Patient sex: M
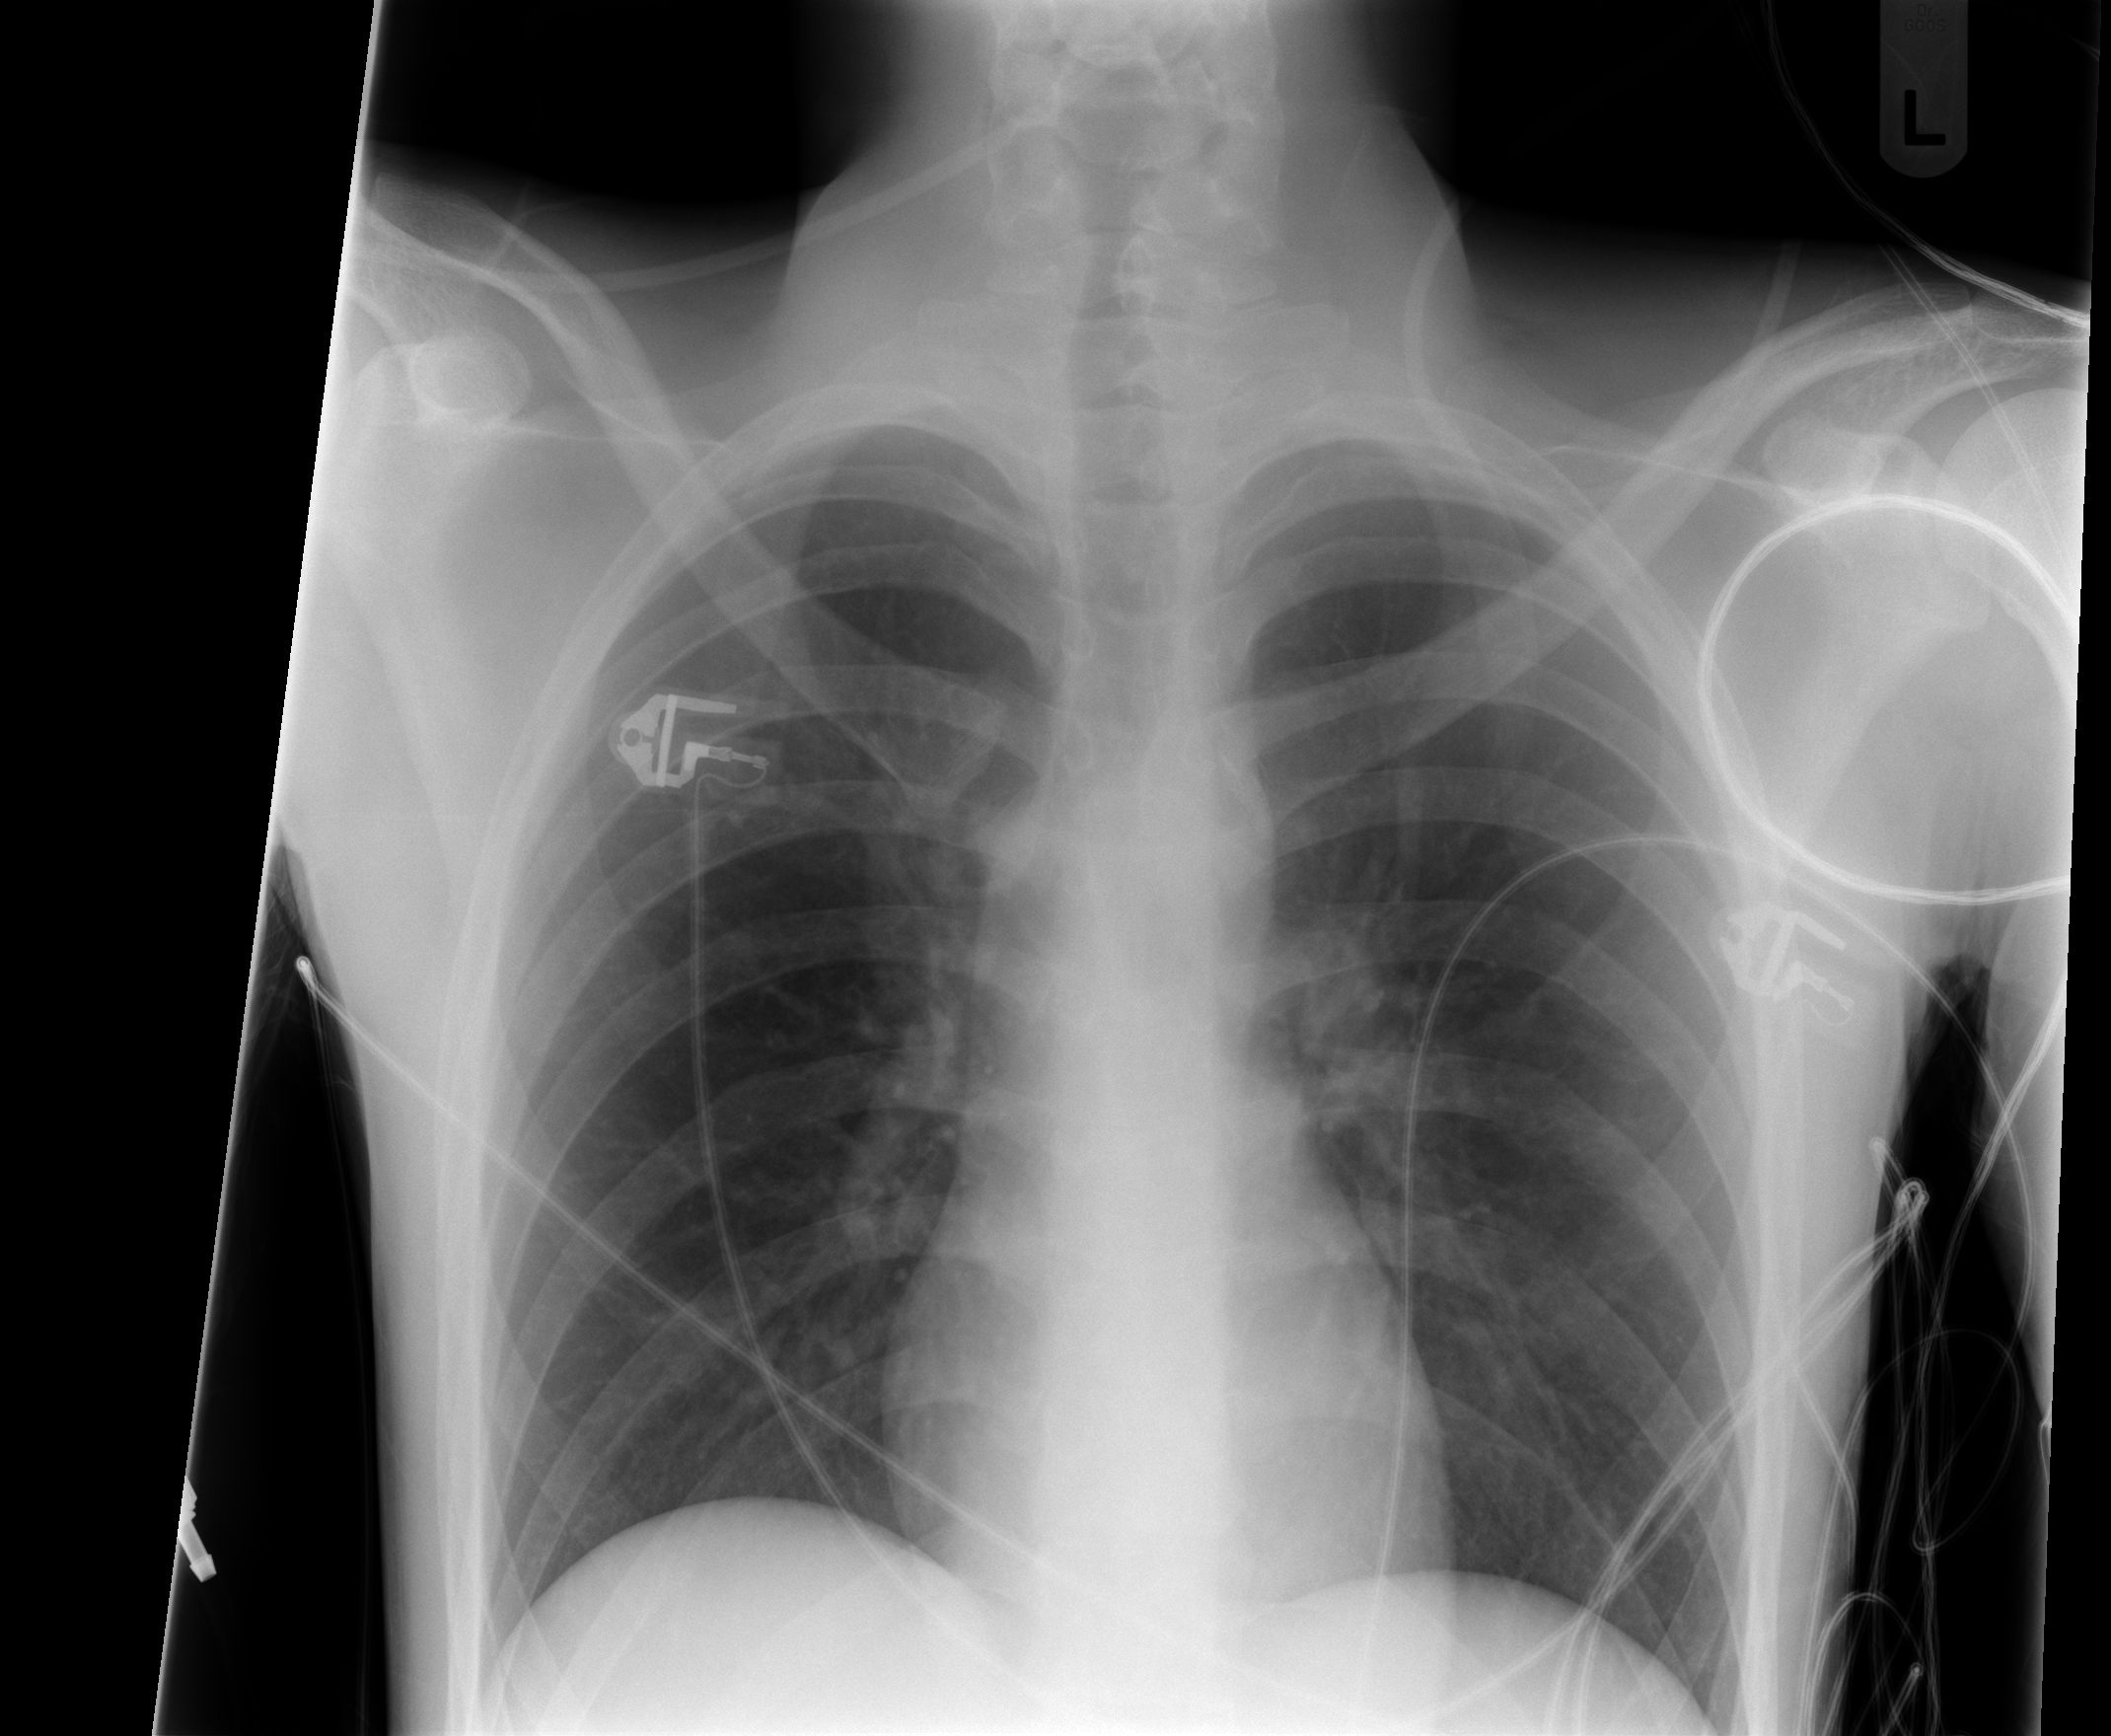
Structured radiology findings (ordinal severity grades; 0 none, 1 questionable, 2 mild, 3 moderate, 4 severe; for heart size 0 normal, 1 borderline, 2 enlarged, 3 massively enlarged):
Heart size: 0
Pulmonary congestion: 0
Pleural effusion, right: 0
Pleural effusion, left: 0
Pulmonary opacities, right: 0
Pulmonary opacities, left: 1
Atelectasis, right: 0
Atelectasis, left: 0